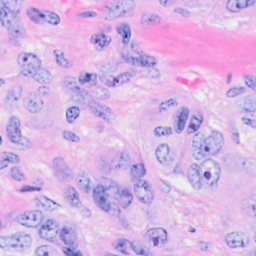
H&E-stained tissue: Breast